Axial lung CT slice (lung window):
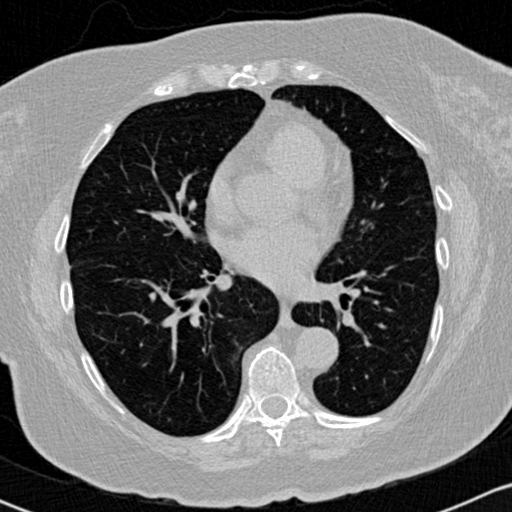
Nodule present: no